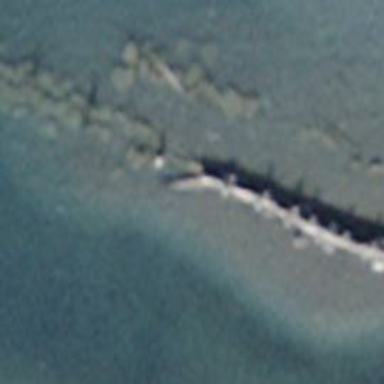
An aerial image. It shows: Man-made groyne.